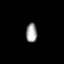
Tissue: lung
Cell type: Endothelial cells
Senescence score: 0.5578
Nuclear area (px): 208
Mean DAPI intensity: 158.928